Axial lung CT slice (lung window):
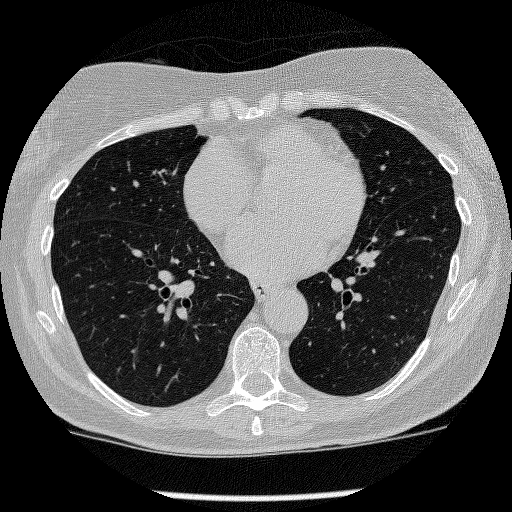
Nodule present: no